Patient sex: M
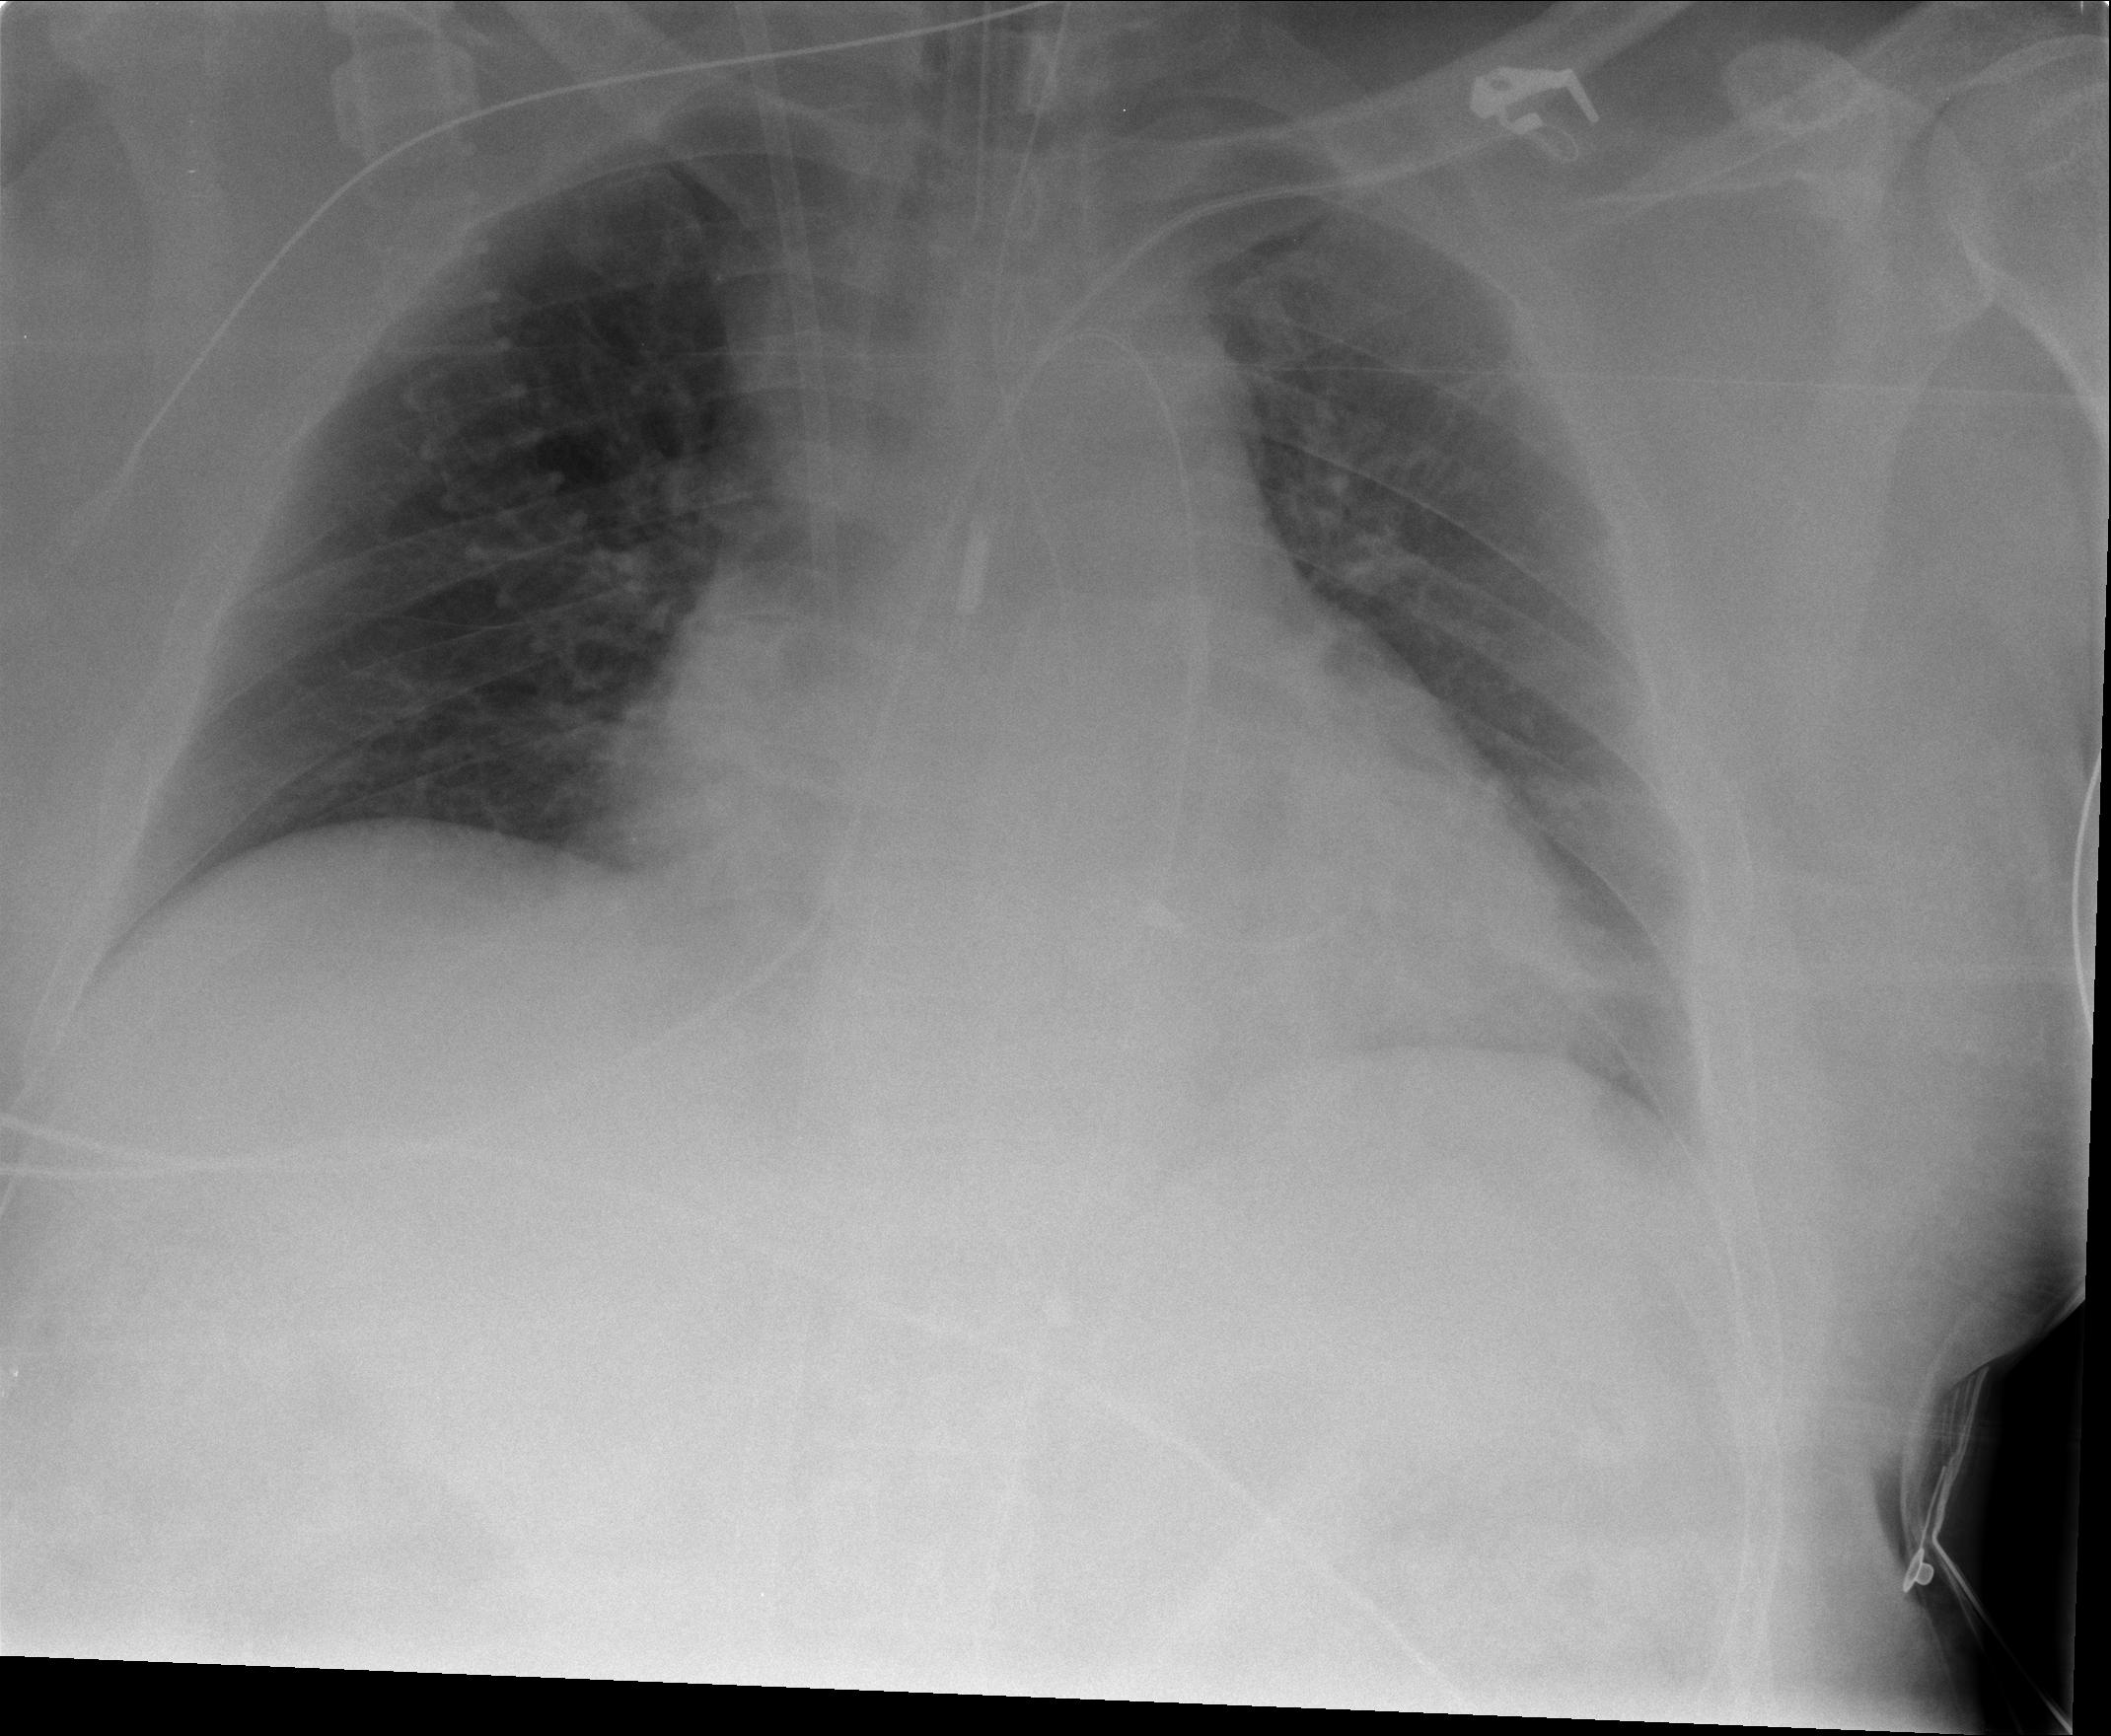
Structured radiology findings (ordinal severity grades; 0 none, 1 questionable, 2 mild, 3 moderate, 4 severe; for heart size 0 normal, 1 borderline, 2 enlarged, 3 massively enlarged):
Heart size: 2
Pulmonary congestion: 1
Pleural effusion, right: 0
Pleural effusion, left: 1
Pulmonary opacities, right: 0
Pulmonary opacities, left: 0
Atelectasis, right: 0
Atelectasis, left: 2